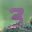
Label: 3